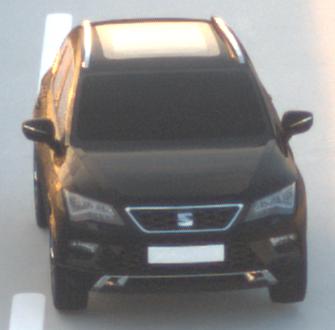
Make: SEAT
Model: Ateca 1.0 TSI Ecomotive
Detailed model: Ateca (5FP)
Model produced from: 2016/08
Model produced until: 2018/08
Doors: 5
Color: black
Road condition: dry road
Daytime: sunrise or sunset
Contrast: medium contrast